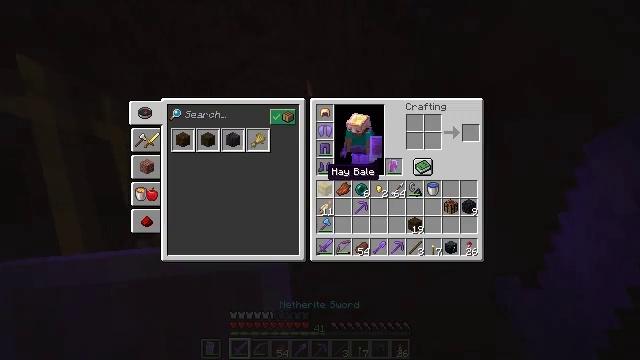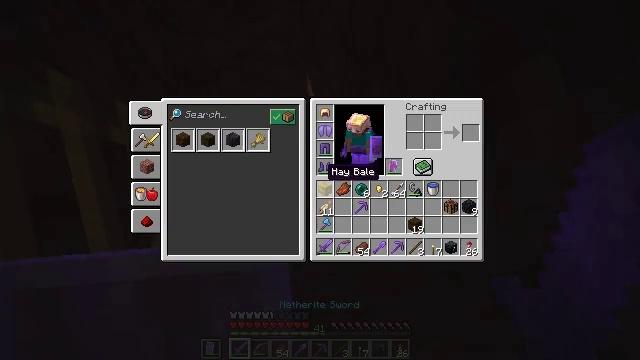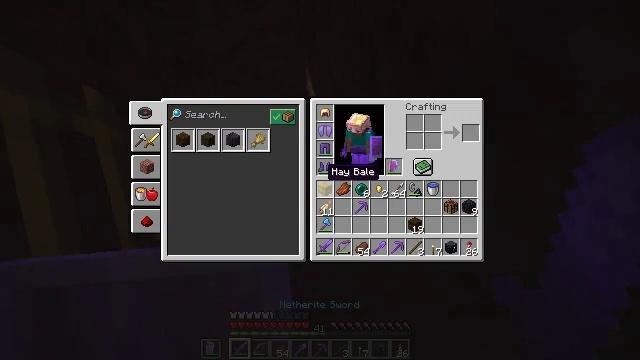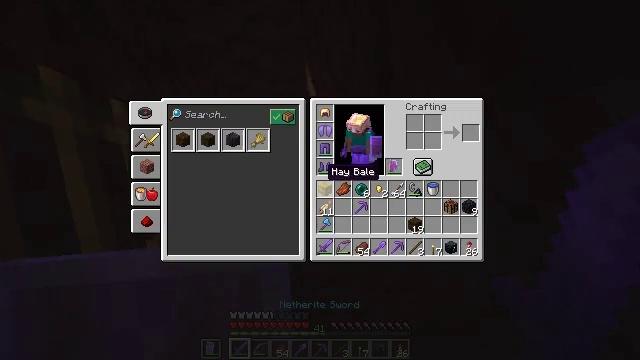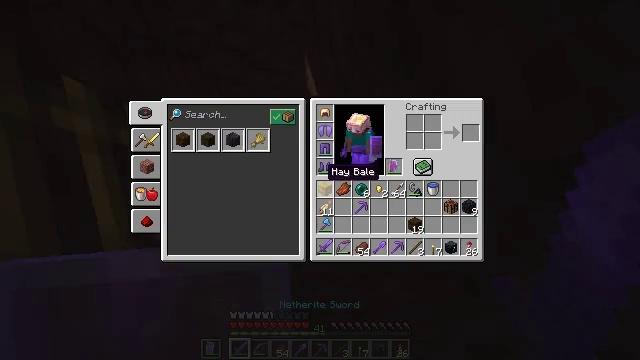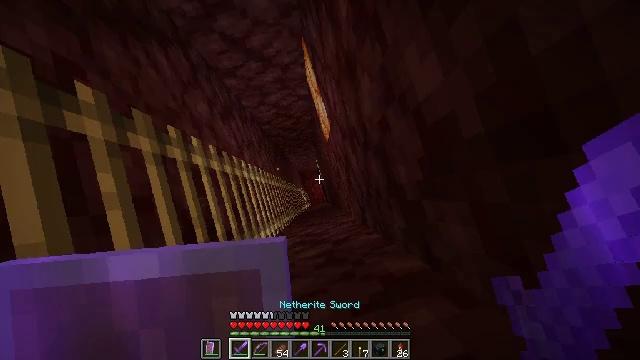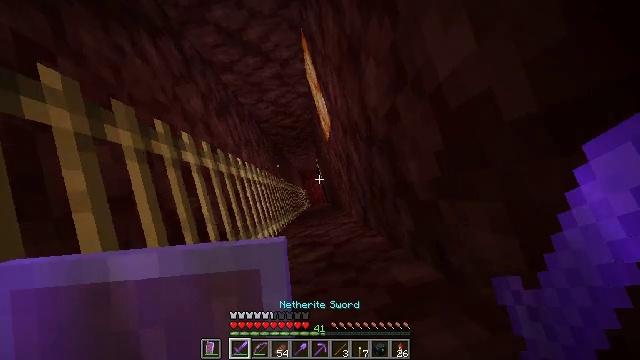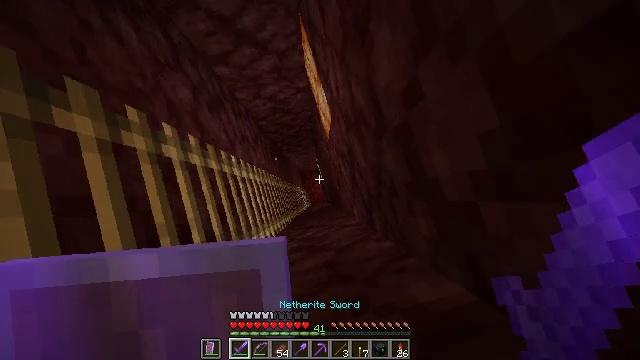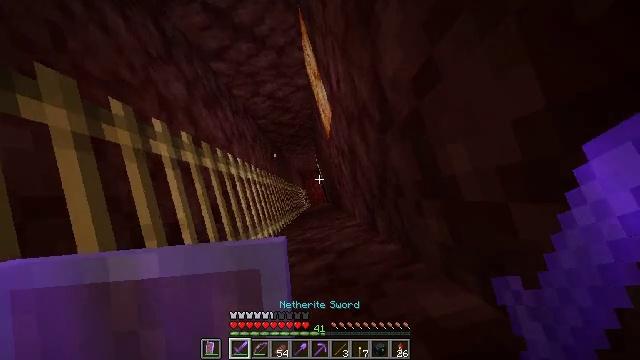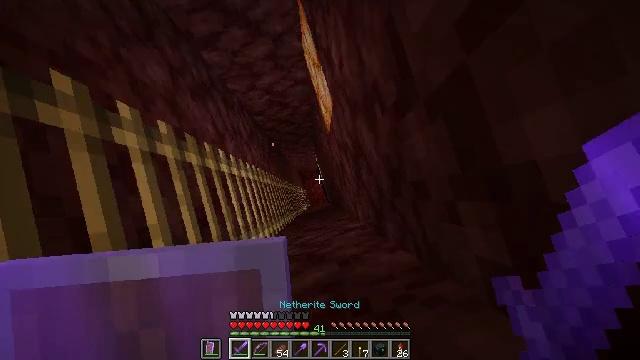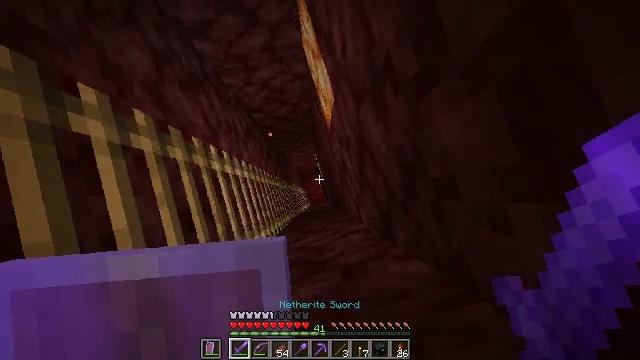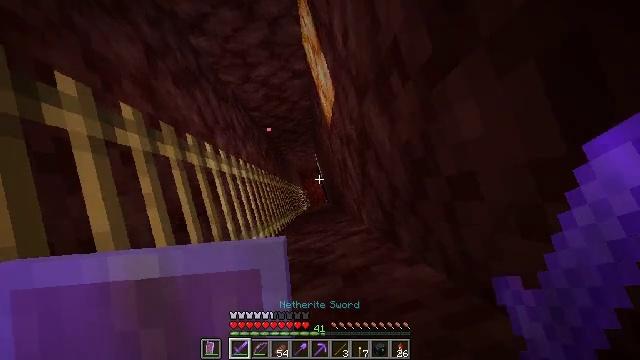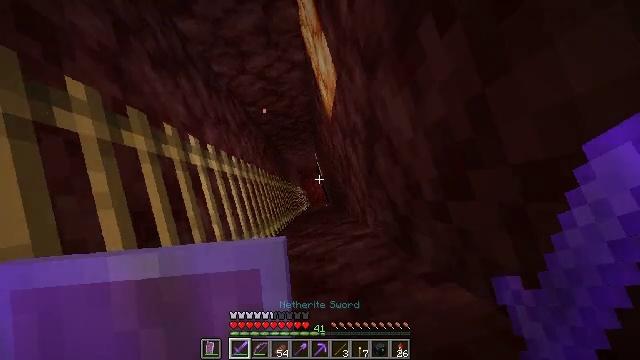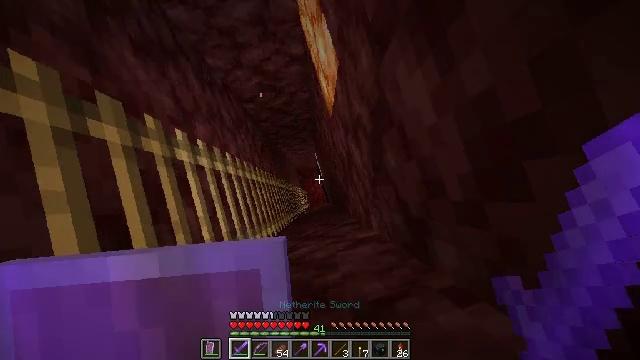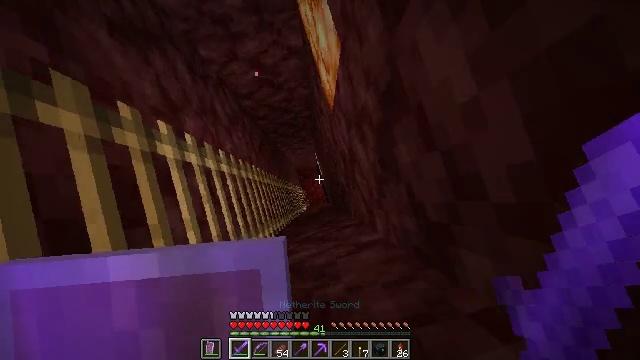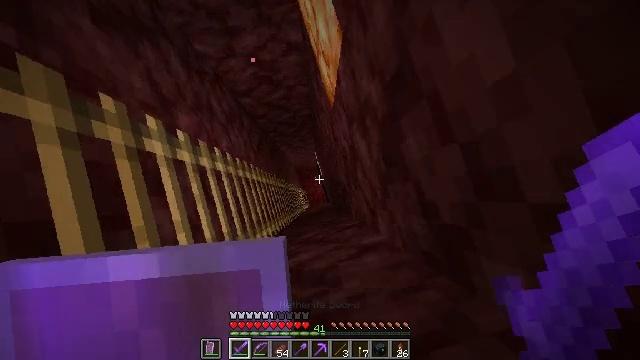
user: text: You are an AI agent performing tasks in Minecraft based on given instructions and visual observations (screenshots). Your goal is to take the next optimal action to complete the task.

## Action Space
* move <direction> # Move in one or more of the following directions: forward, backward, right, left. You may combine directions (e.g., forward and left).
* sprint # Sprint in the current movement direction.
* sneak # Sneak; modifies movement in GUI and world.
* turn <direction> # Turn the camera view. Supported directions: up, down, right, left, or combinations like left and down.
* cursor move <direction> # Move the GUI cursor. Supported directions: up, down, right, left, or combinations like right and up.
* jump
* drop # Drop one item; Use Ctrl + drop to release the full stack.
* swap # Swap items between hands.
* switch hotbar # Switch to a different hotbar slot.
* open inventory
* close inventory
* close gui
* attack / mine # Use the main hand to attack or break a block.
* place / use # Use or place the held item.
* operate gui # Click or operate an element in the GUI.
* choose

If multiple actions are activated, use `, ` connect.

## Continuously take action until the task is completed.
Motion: motion action
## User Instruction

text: Collect obsidian for crafting.
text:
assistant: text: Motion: no_op
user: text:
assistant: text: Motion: no_op
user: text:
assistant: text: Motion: no_op
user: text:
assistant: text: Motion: no_op
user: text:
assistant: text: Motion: no_op
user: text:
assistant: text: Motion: no_op
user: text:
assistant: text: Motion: no_op
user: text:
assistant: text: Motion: no_op
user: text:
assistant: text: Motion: no_op
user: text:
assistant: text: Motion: no_op
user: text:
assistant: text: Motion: no_op
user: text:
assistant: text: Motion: no_op
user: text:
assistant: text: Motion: no_op
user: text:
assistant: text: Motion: no_op
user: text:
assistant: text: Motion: no_op
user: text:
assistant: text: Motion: no_op
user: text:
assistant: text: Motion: no_op
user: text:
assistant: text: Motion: no_op
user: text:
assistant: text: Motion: no_op
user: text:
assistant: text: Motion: no_op
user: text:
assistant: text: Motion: no_op
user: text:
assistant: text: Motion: no_op
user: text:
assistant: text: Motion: no_op
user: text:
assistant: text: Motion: no_op
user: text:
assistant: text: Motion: no_op
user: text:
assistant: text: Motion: no_op
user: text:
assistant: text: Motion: no_op
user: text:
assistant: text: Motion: no_op
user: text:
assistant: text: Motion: no_op
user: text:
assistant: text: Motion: no_op